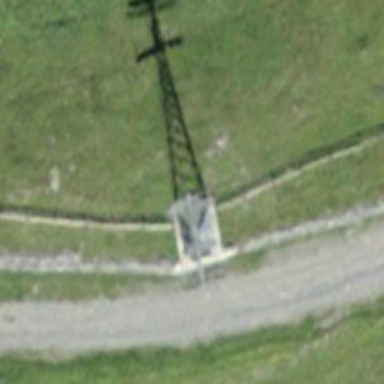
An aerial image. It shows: Pylon used for aerialway.